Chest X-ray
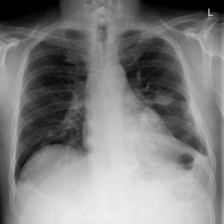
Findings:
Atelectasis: negative
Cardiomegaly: negative
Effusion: positive
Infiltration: negative
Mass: positive
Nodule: negative
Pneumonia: negative
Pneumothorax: negative
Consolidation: negative
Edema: positive
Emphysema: negative
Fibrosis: negative
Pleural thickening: negative
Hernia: negative